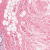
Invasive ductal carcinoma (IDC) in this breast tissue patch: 0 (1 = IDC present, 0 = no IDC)